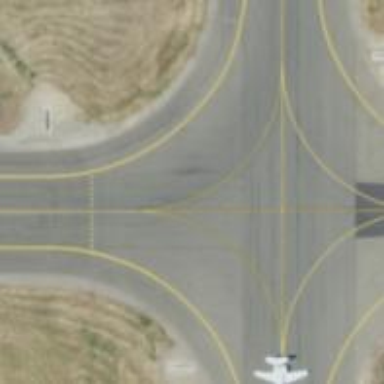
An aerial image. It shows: View of taxiway at the airport.